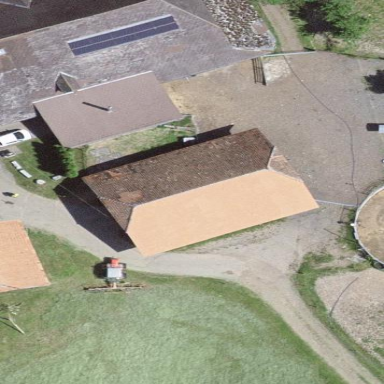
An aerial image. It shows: Rural barn.